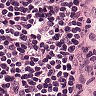
Metastatic tissue present: no